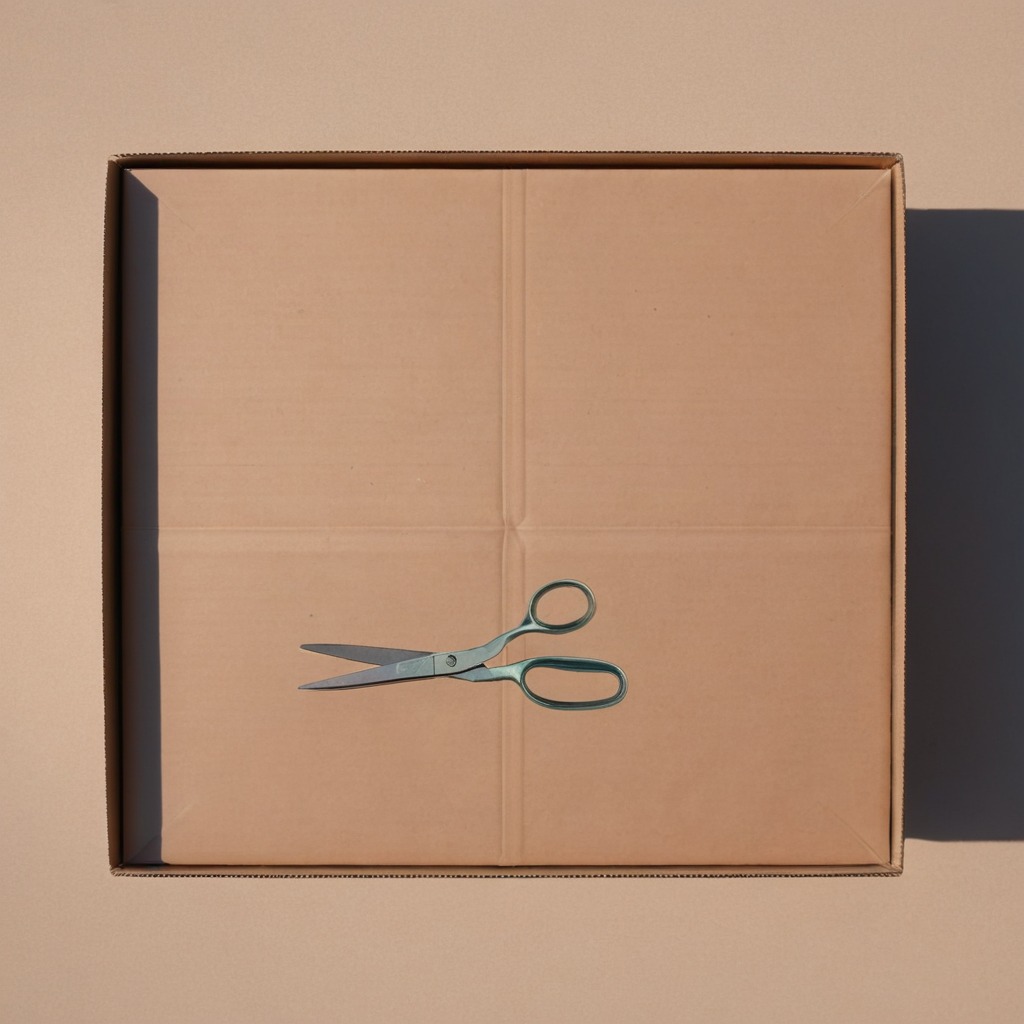
A scissor lying on the cardboard box surface in an outdoor workshop during daytime bright natural light soft shadows slightly creased but